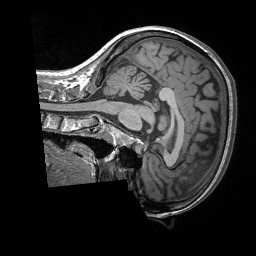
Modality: T1w
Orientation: sagittal
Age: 40
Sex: female
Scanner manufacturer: siemens
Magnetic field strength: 3 T
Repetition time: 1.9 s
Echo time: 0.00252 s